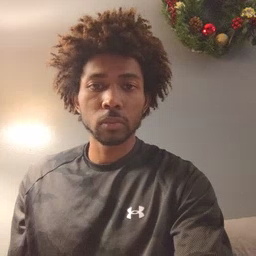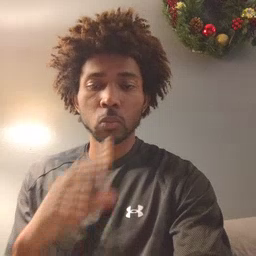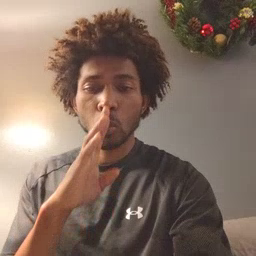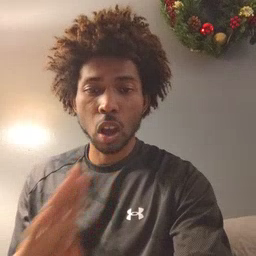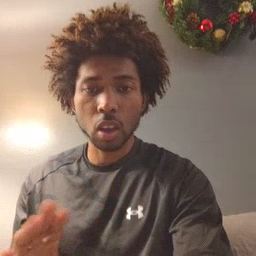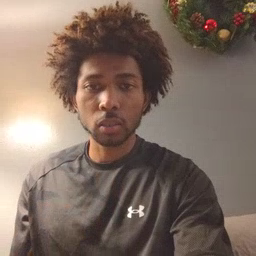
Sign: quiet